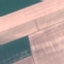
Land use / land cover class: AnnualCrop